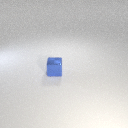
small blue metal cube